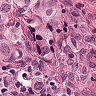
Metastatic tissue present: yes